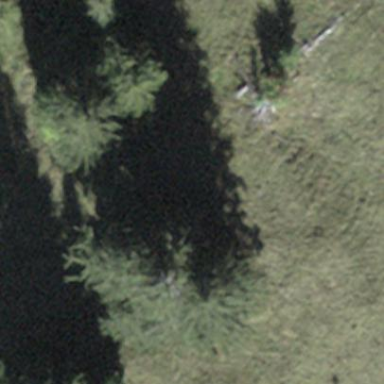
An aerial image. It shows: Forest area.